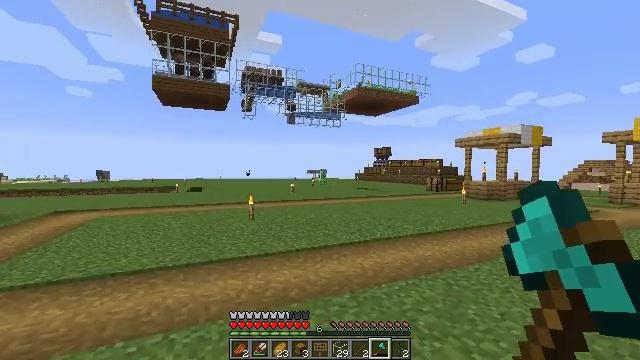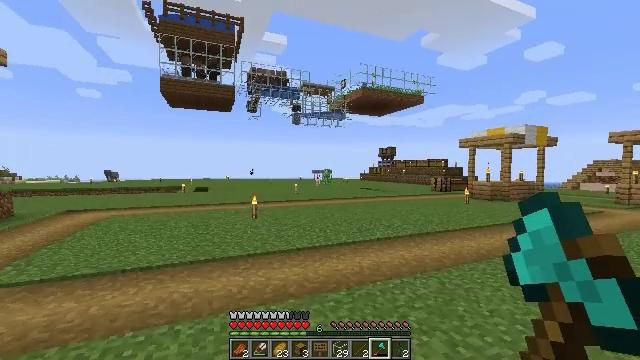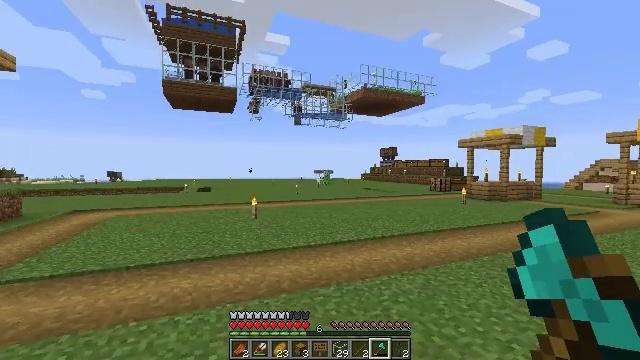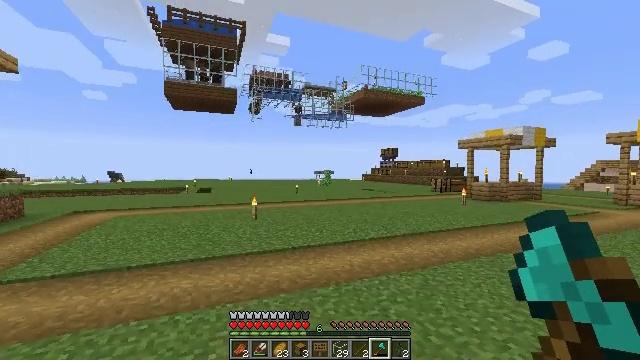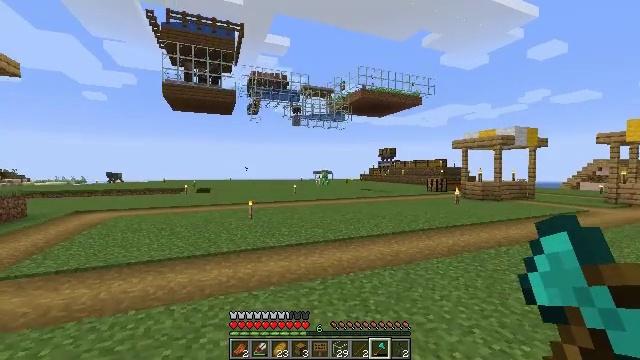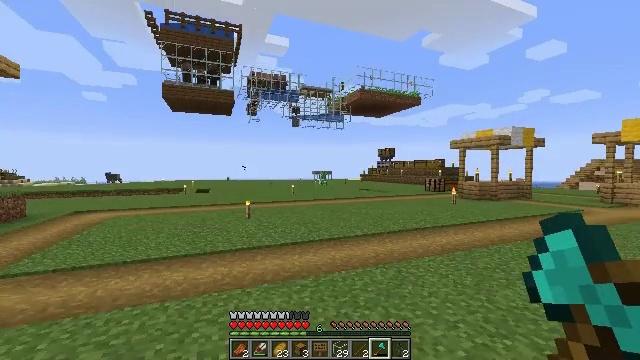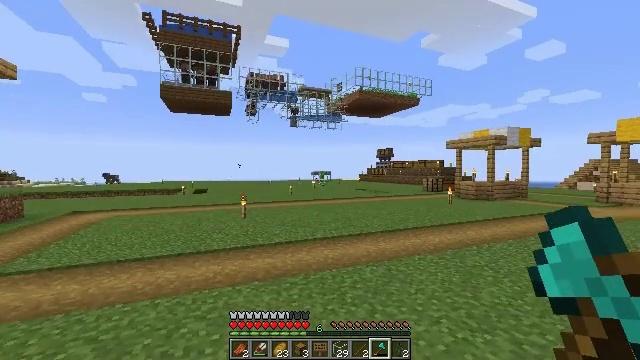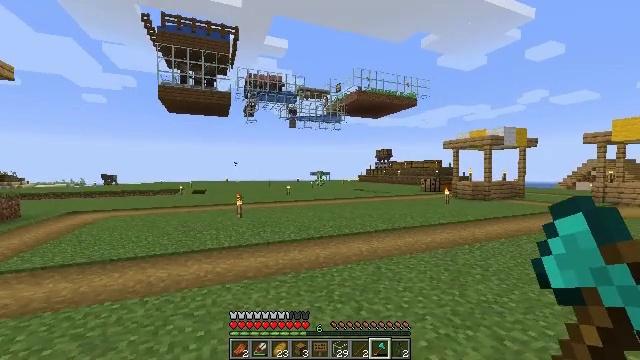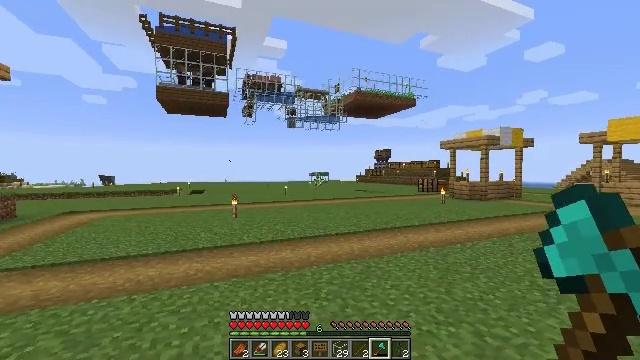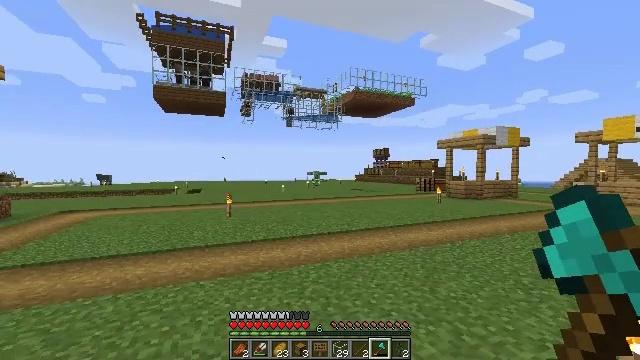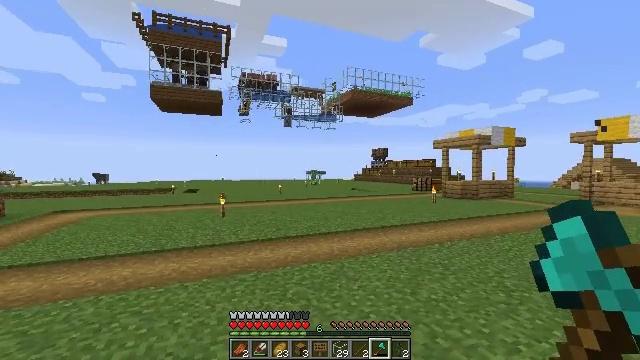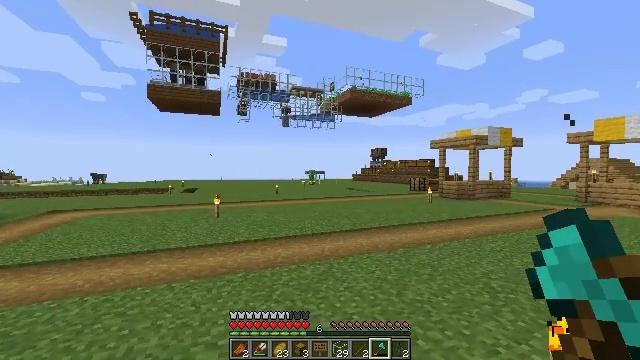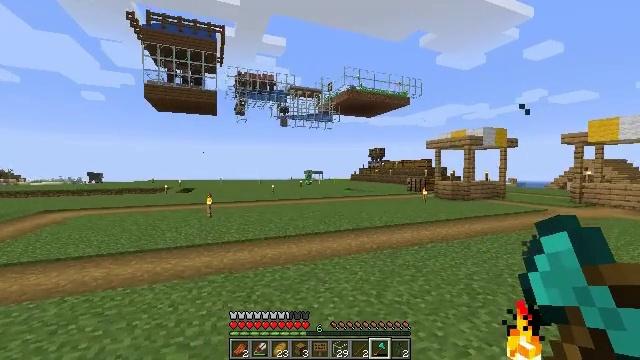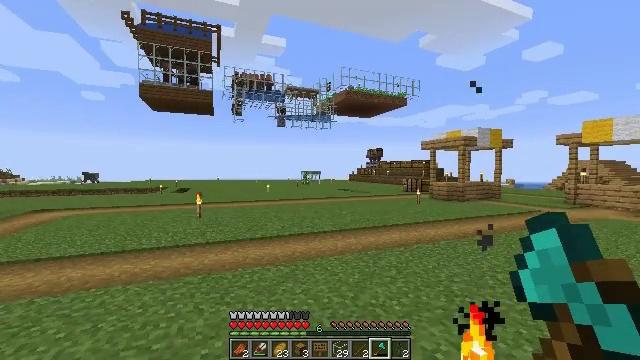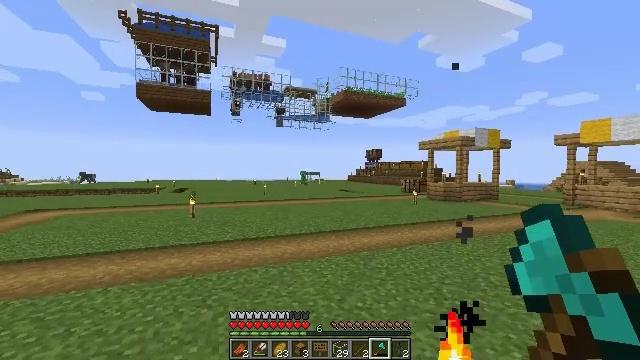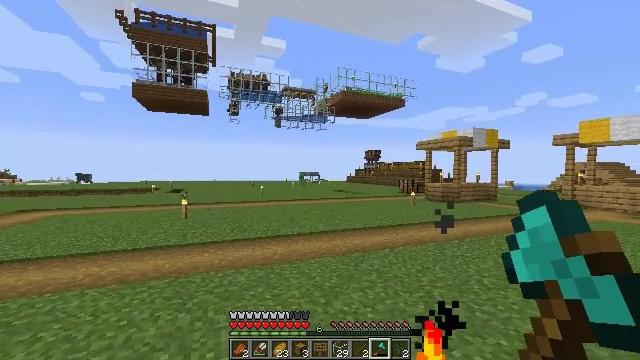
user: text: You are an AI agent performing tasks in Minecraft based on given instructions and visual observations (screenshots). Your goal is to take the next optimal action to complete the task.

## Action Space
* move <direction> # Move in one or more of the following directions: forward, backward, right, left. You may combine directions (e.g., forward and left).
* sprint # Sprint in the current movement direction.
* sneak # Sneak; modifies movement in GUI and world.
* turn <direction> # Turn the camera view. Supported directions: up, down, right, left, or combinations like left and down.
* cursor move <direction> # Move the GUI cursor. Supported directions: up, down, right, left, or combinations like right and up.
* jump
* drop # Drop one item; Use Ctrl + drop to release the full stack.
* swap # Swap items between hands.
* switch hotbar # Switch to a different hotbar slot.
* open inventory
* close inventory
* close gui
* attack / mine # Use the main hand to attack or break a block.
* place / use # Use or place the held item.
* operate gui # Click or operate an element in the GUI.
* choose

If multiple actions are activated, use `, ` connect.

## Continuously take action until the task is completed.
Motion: motion action
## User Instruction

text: Remove the torch from its spot.
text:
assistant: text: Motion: move back and move right, turn left
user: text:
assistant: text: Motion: move back and move right
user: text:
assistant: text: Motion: move back and move right
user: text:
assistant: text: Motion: move back and move right
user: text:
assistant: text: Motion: move right
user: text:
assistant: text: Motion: move right
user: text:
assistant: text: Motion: move right
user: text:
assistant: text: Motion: move right
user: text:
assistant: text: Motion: move right
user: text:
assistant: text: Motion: move right
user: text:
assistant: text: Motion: move right
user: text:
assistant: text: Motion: move right
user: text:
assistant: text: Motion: move forward and move right
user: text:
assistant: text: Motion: move forward and move right
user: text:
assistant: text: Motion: move forward and move right
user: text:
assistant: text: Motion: move forward and move right
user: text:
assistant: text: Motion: move forward
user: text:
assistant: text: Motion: no_op
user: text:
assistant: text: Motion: no_op
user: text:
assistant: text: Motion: no_op
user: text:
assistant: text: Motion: no_op
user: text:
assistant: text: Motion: no_op
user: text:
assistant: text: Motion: no_op
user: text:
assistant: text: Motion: no_op
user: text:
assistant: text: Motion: no_op
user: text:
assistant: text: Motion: no_op
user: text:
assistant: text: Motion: no_op
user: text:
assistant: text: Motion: no_op
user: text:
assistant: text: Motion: no_op
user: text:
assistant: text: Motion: no_op